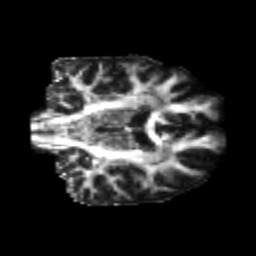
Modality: FA
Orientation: coronal
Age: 23
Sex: male
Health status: healthy
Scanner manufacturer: philips
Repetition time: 7.386 s
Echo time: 0.08599 s